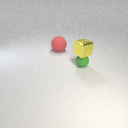
small green rubber sphere to the right of large red rubber sphere